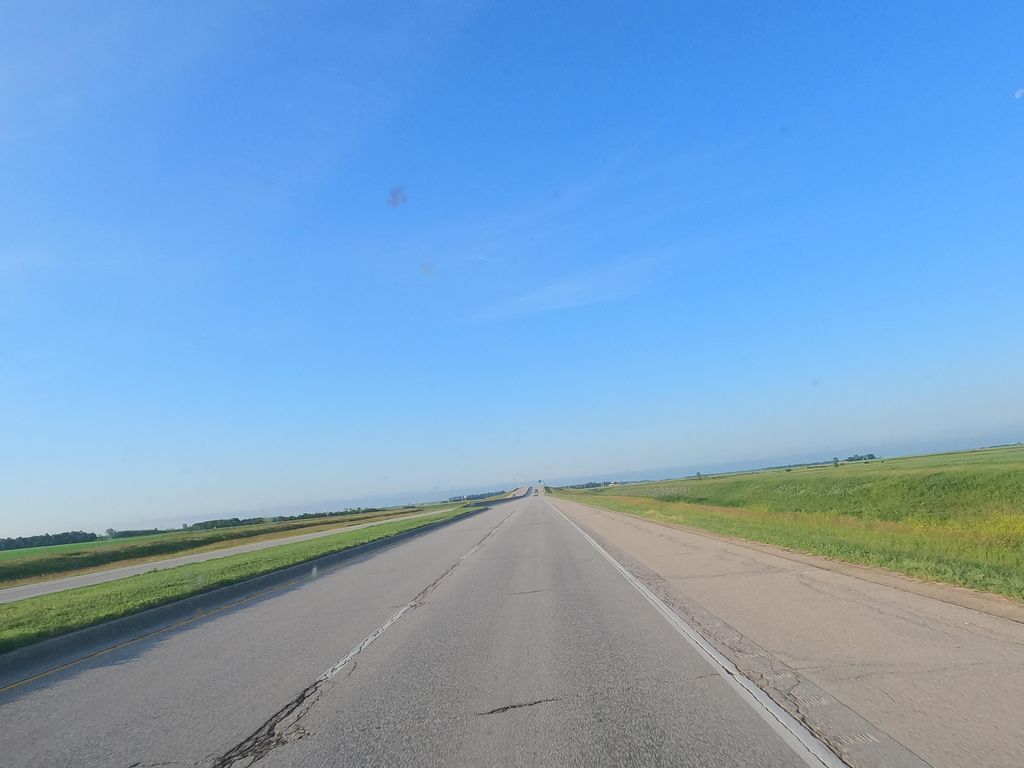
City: winnipeg